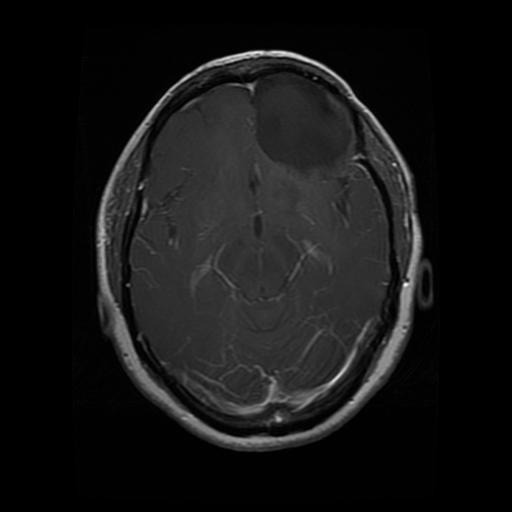
Label: glioma